Question: I'd like to add a UIButton in a fixed position on my view, over my 'UITableView'. I'm using a 'UITableViewController' and Storyboard.
In the image below, the black square with the white triangle is static; i.e. it always remains in that position no matter where you scroll to with the UITableView. How can I replicate this?

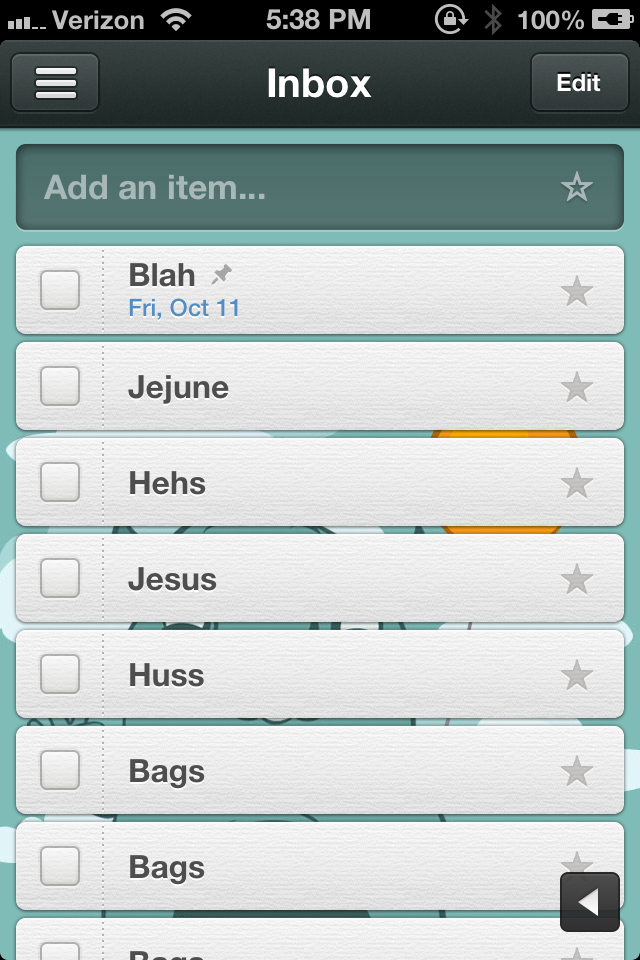
Answer: You can create a UIViewController and add your UITableview onto that controller's view, then you can add your button as a subview of that controller's view above the UITableview.